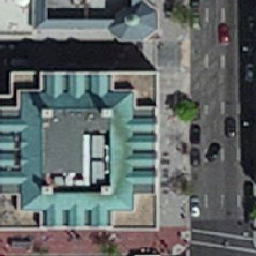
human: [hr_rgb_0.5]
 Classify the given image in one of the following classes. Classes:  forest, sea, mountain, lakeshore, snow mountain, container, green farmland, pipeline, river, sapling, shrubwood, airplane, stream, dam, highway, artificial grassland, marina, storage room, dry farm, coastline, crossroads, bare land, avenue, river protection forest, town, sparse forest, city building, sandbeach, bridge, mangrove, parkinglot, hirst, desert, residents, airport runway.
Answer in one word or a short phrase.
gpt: city building